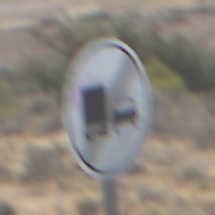
Verkehrszeichen: EndeUeberholverbotKraftfahrzeuge
Umgebung: Outdoor, Nature
Tageszeit: Midday
Wetter: Clear
Licht: Natural
Jahreszeit: NotSpecified
Kontrast: HighContrast